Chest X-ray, PA view. Patient: 44 years old, sex F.
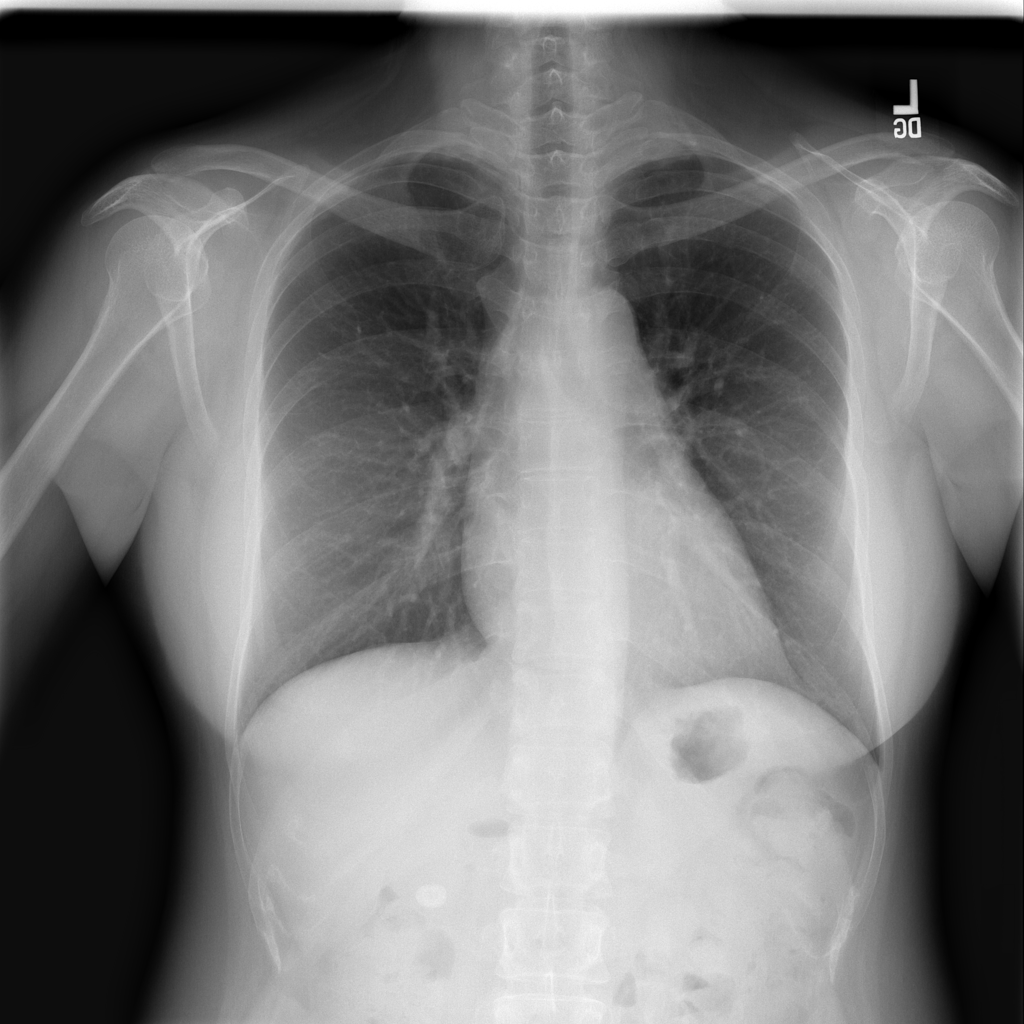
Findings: No Finding